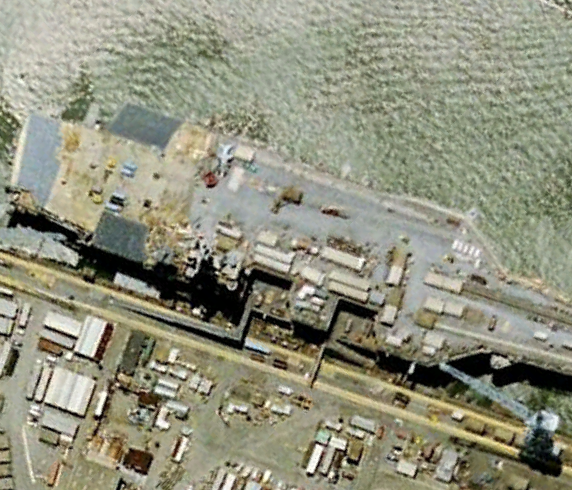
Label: aircraft_carrier